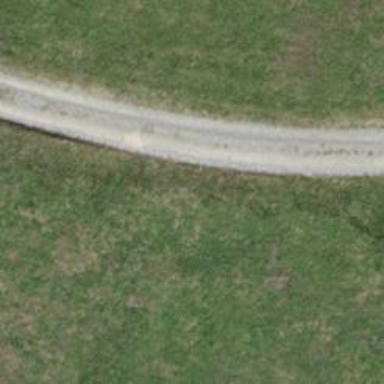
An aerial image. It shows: Track with pebblestone surface graded as grade3.